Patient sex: M
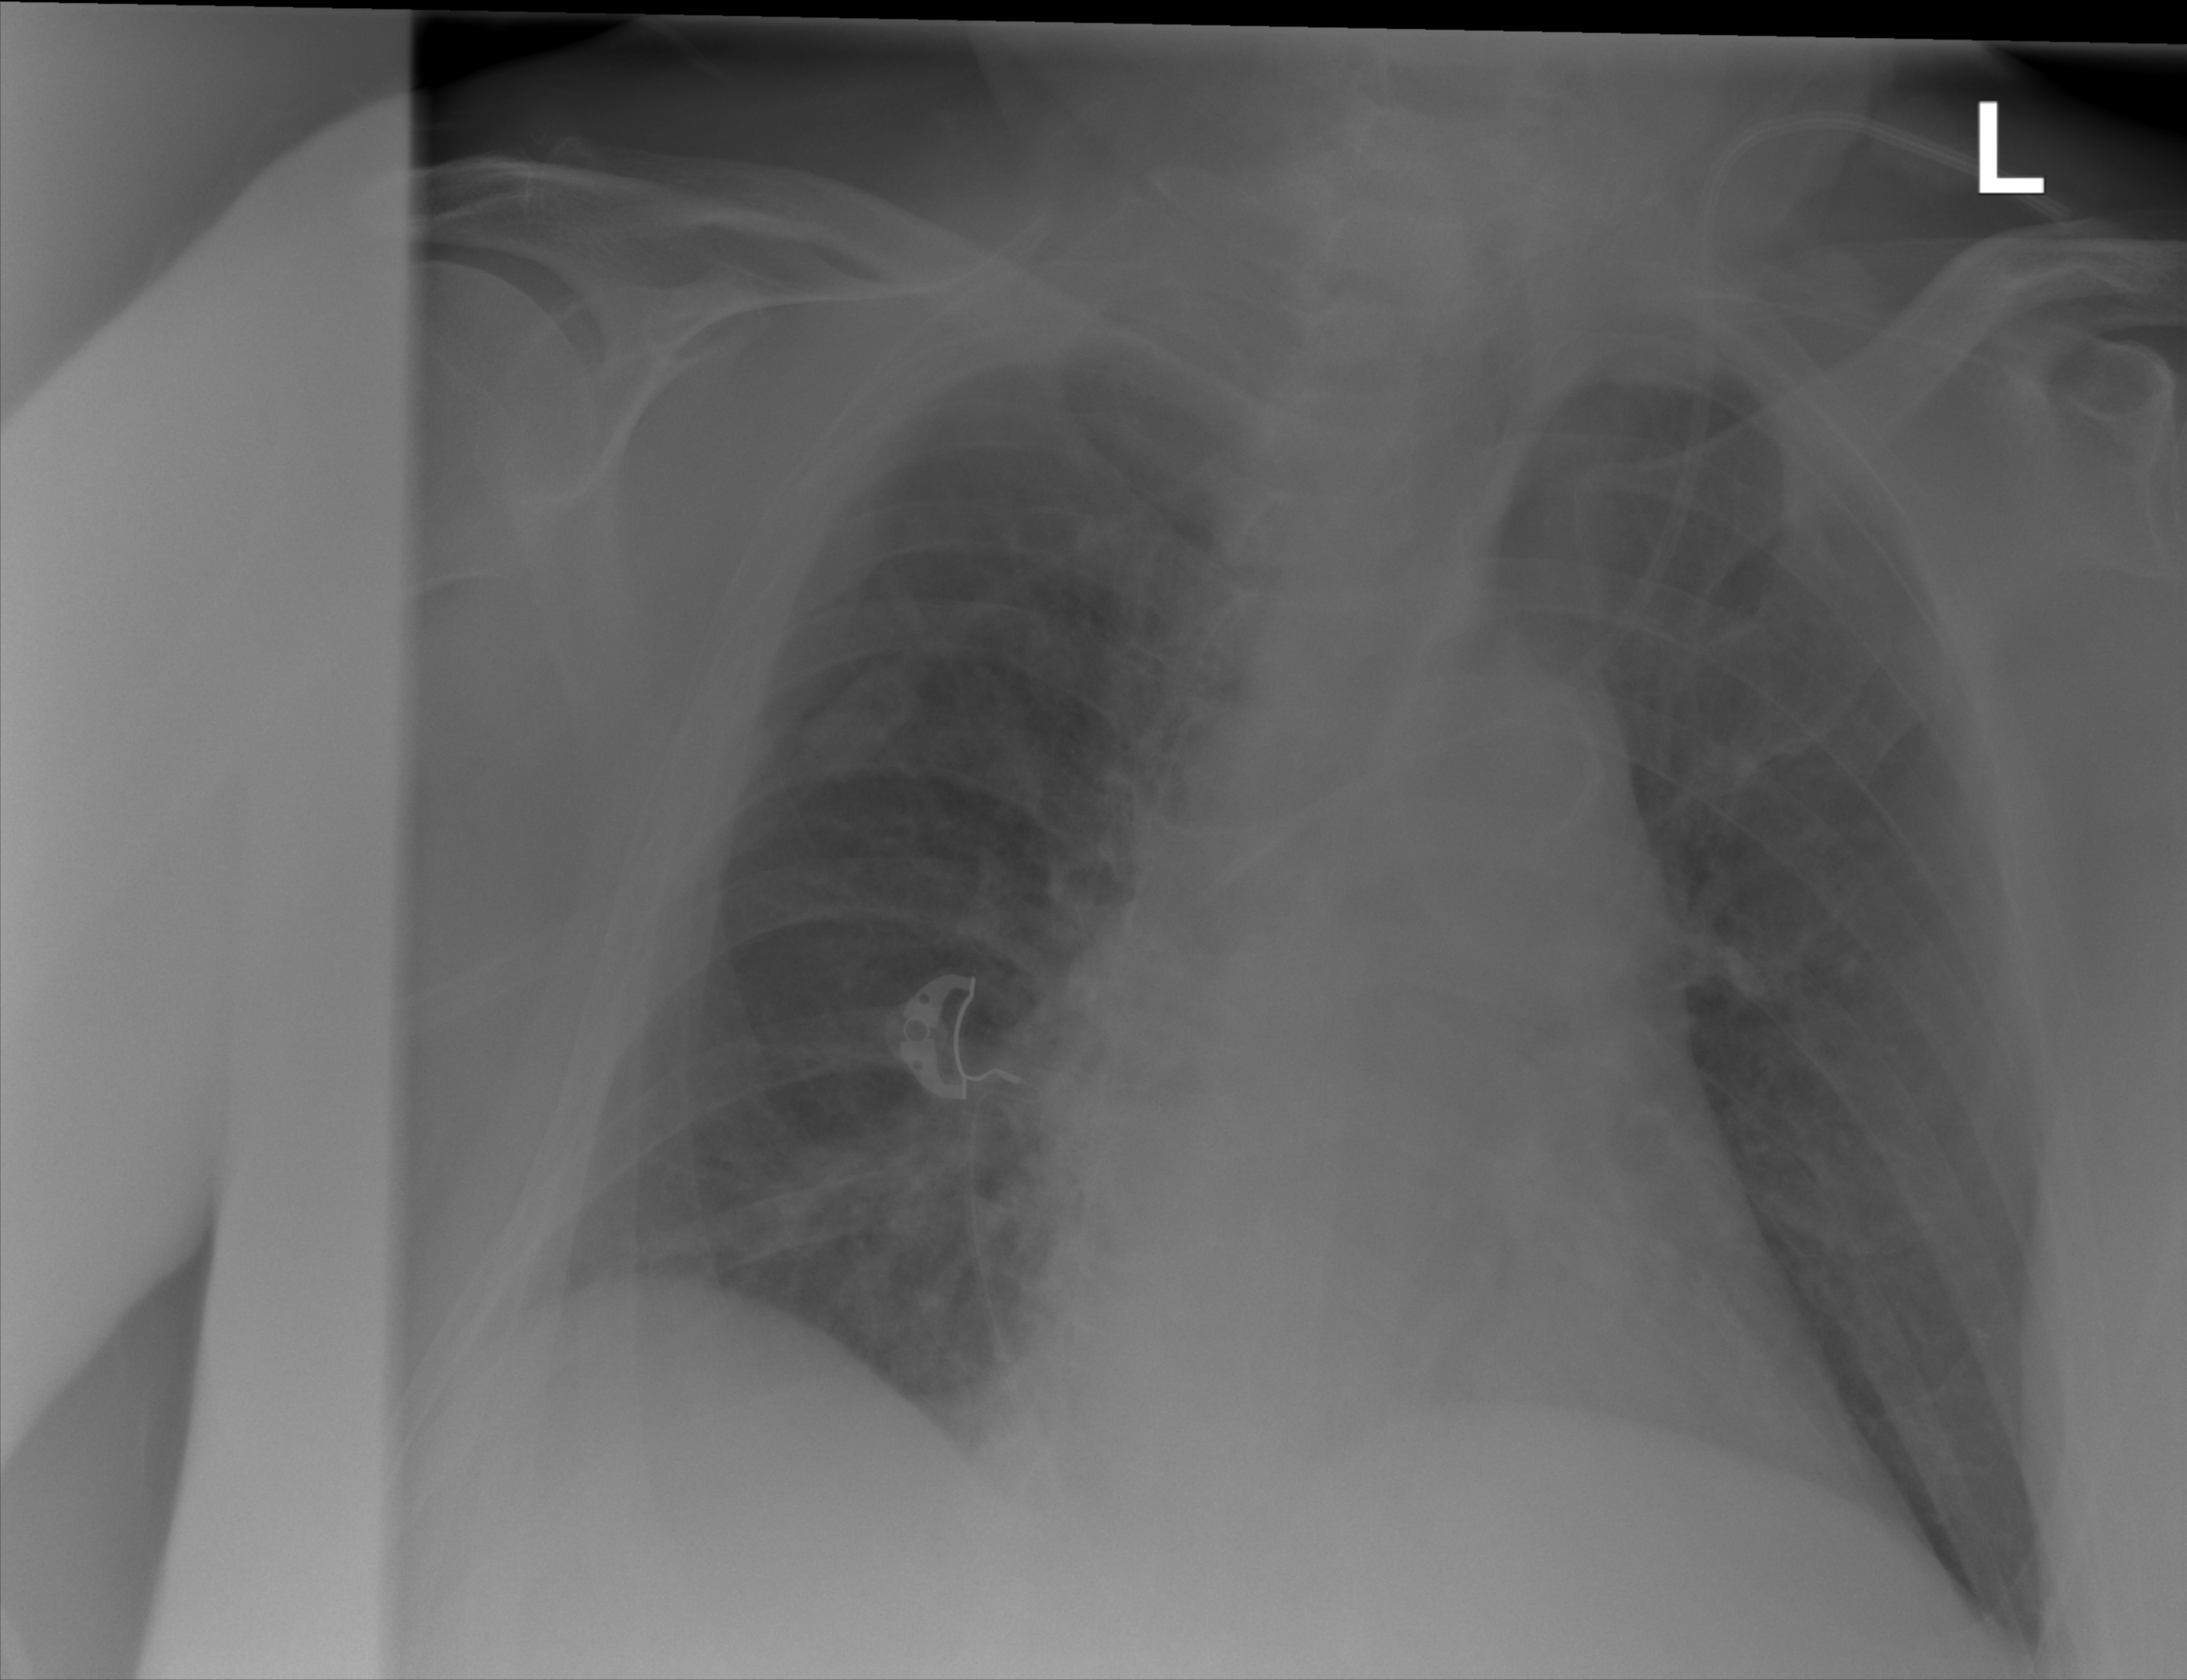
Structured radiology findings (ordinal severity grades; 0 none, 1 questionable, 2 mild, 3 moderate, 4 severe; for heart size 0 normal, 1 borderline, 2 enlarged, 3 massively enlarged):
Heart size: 2
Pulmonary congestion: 2
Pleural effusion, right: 2
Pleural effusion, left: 0
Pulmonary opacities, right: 2
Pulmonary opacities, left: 2
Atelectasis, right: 0
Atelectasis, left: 0